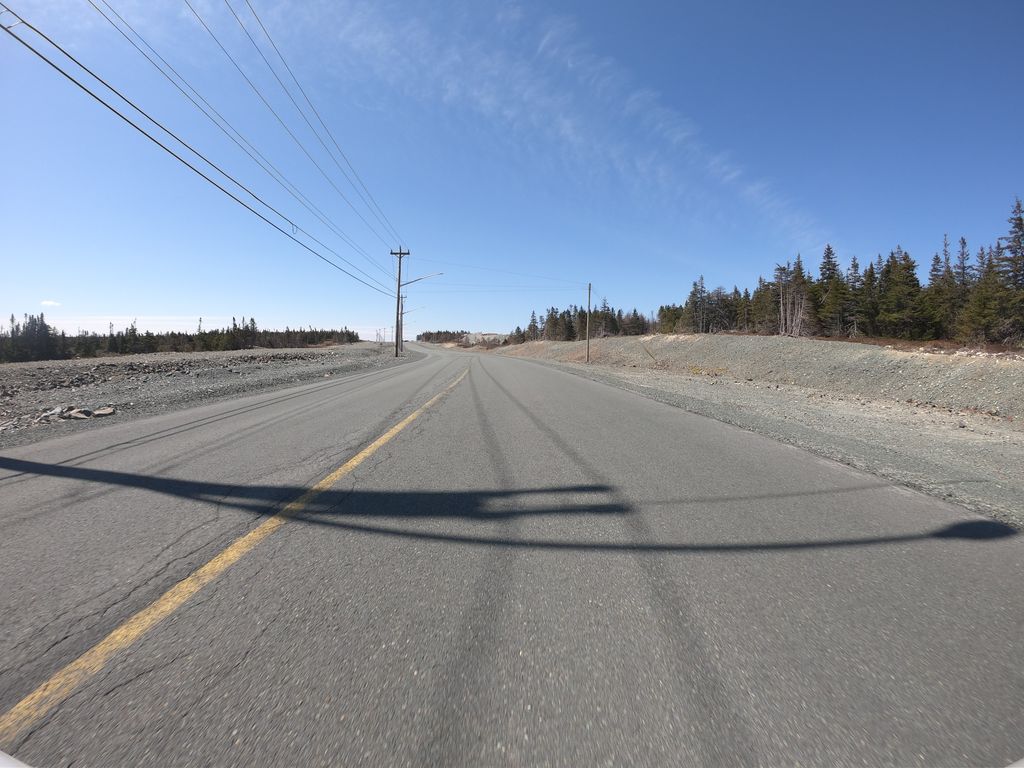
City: st_johns